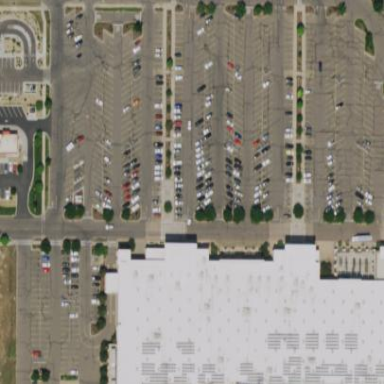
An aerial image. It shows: Retail area.